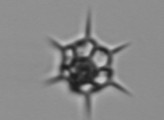
Label: Dictyocha